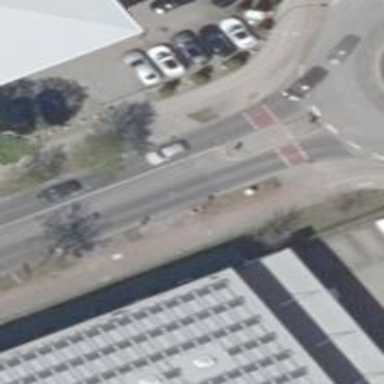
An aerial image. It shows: Secondary road with separate sidewalks on both sides. The road has asphalt surface.